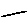
Label: line